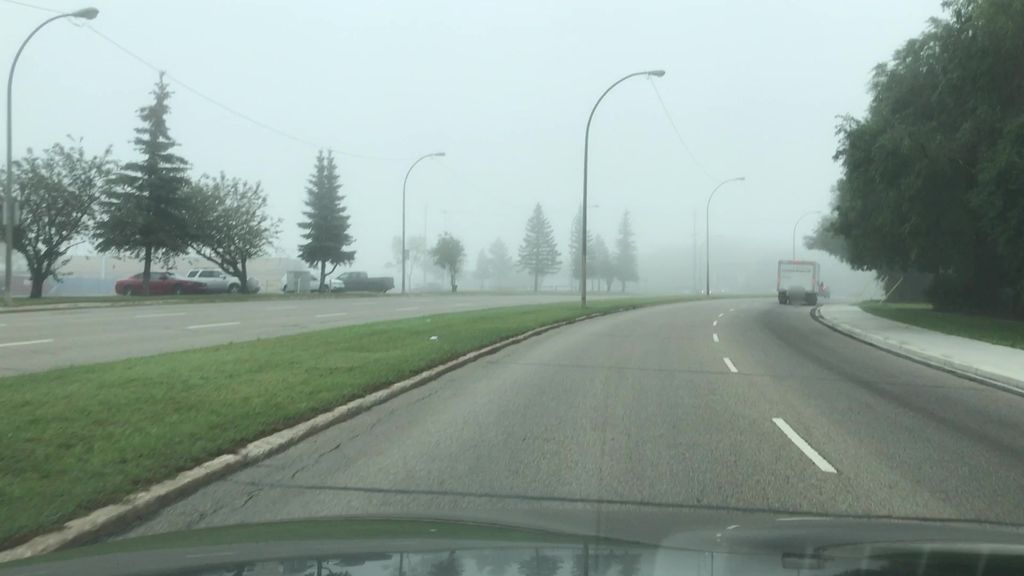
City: edmonton